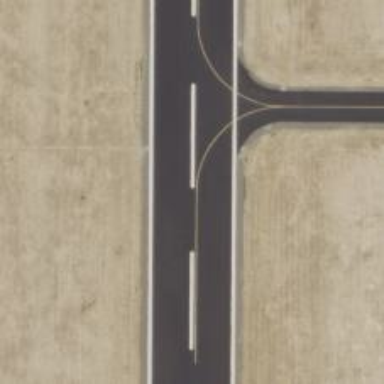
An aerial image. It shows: Runway surface made of asphalt at airport.